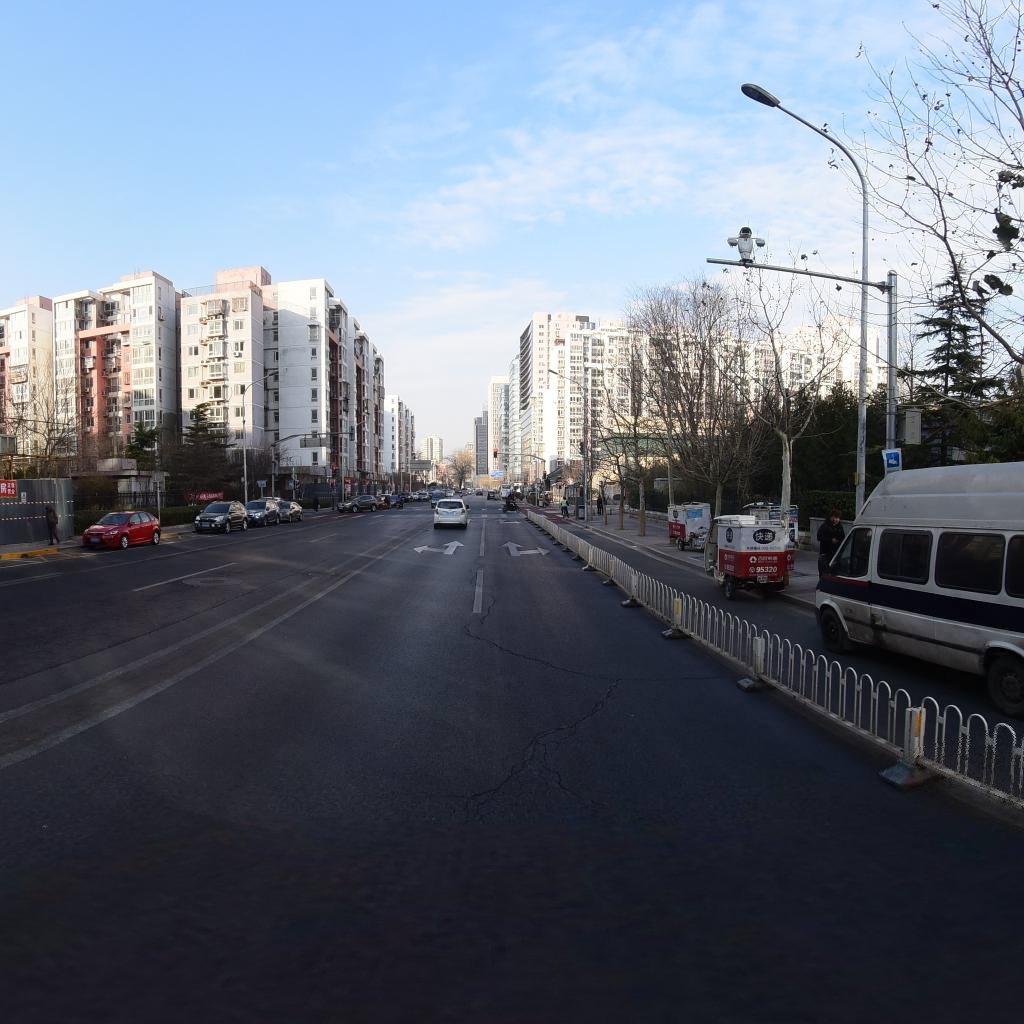
Region: Dongcheng
Road damage annotations: transverse crack, longitudinal crack, alligator crack, longitudinal crack